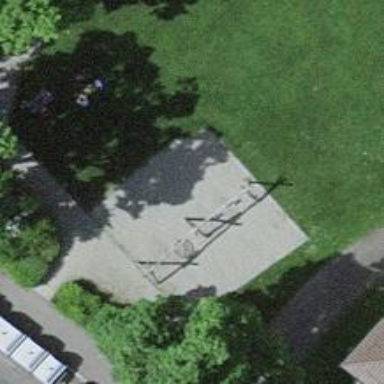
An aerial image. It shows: Playground featuring basket swing.